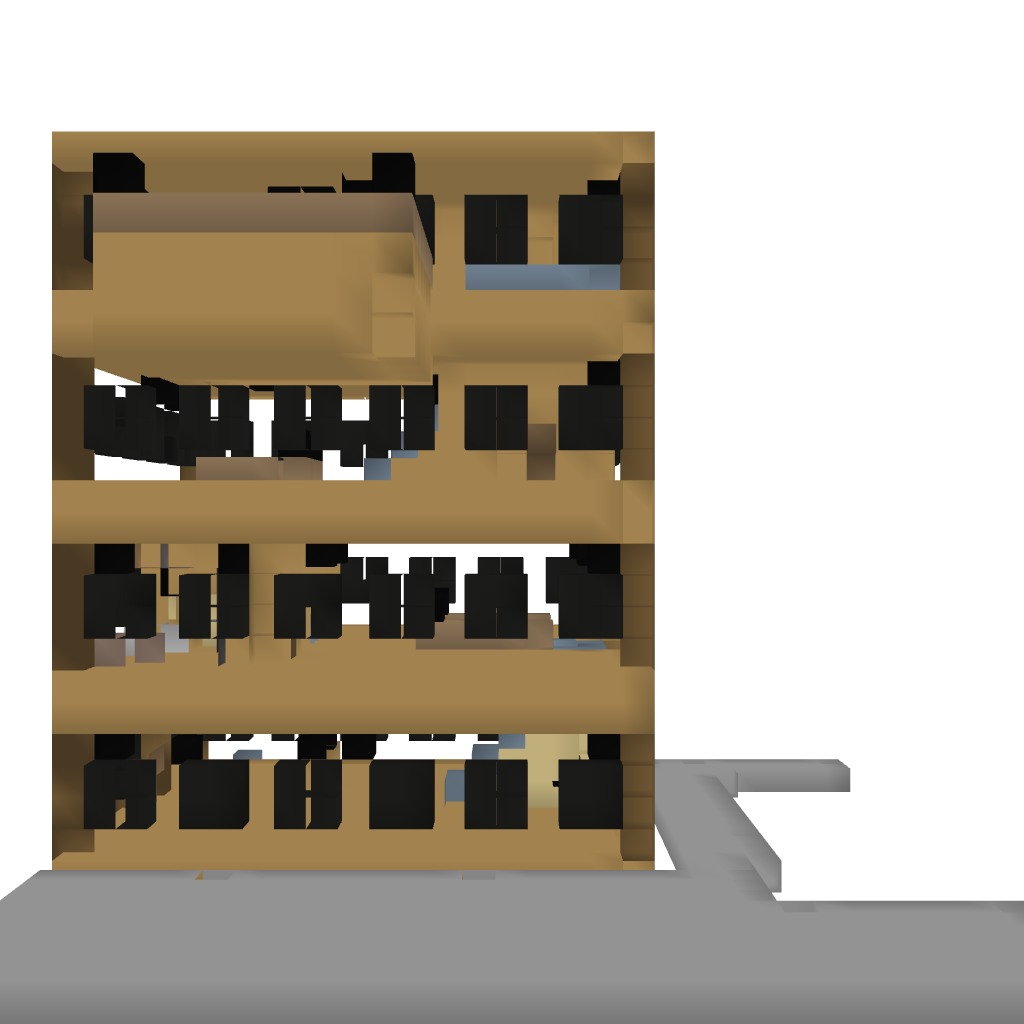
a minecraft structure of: the-luxus-home